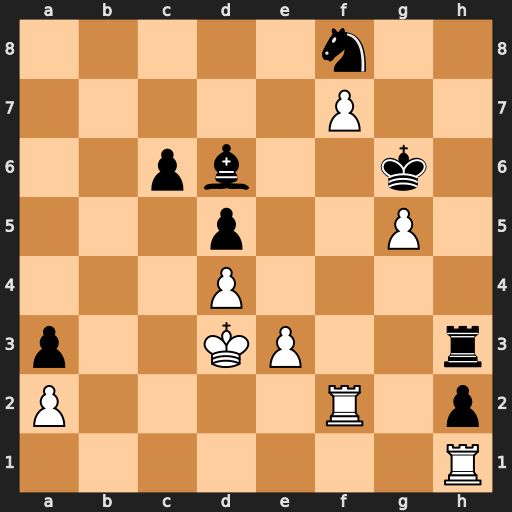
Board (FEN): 5n2/5P2/2pb2k1/3p2P1/3P4/p2KP2r/P4R1p/7R
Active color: w
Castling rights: -
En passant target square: -
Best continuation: Rf6+ Kxg5 Rxd6